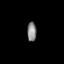
Tissue: prostate
Cell type: T cells
Senescence score: 0.6946
Nuclear area (px): 173
Mean DAPI intensity: 136.133